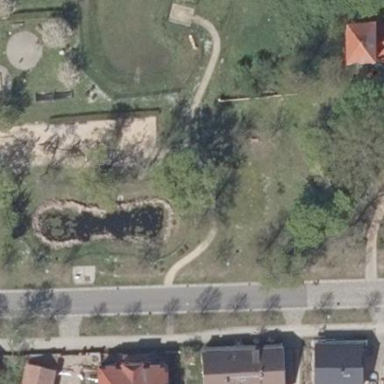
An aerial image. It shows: Lovely park for leisure and relaxation.